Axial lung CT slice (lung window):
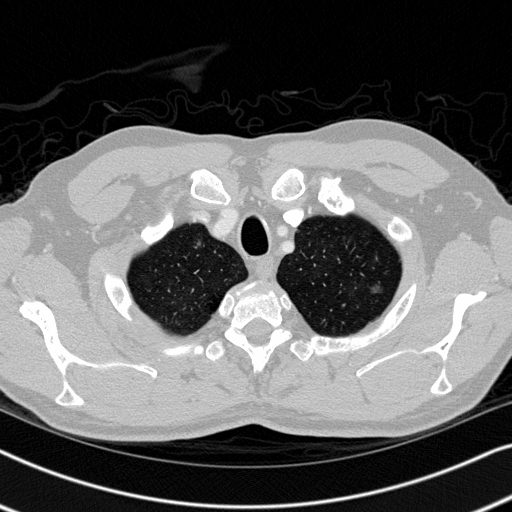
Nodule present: yes
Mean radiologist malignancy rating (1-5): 2.5